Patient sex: M
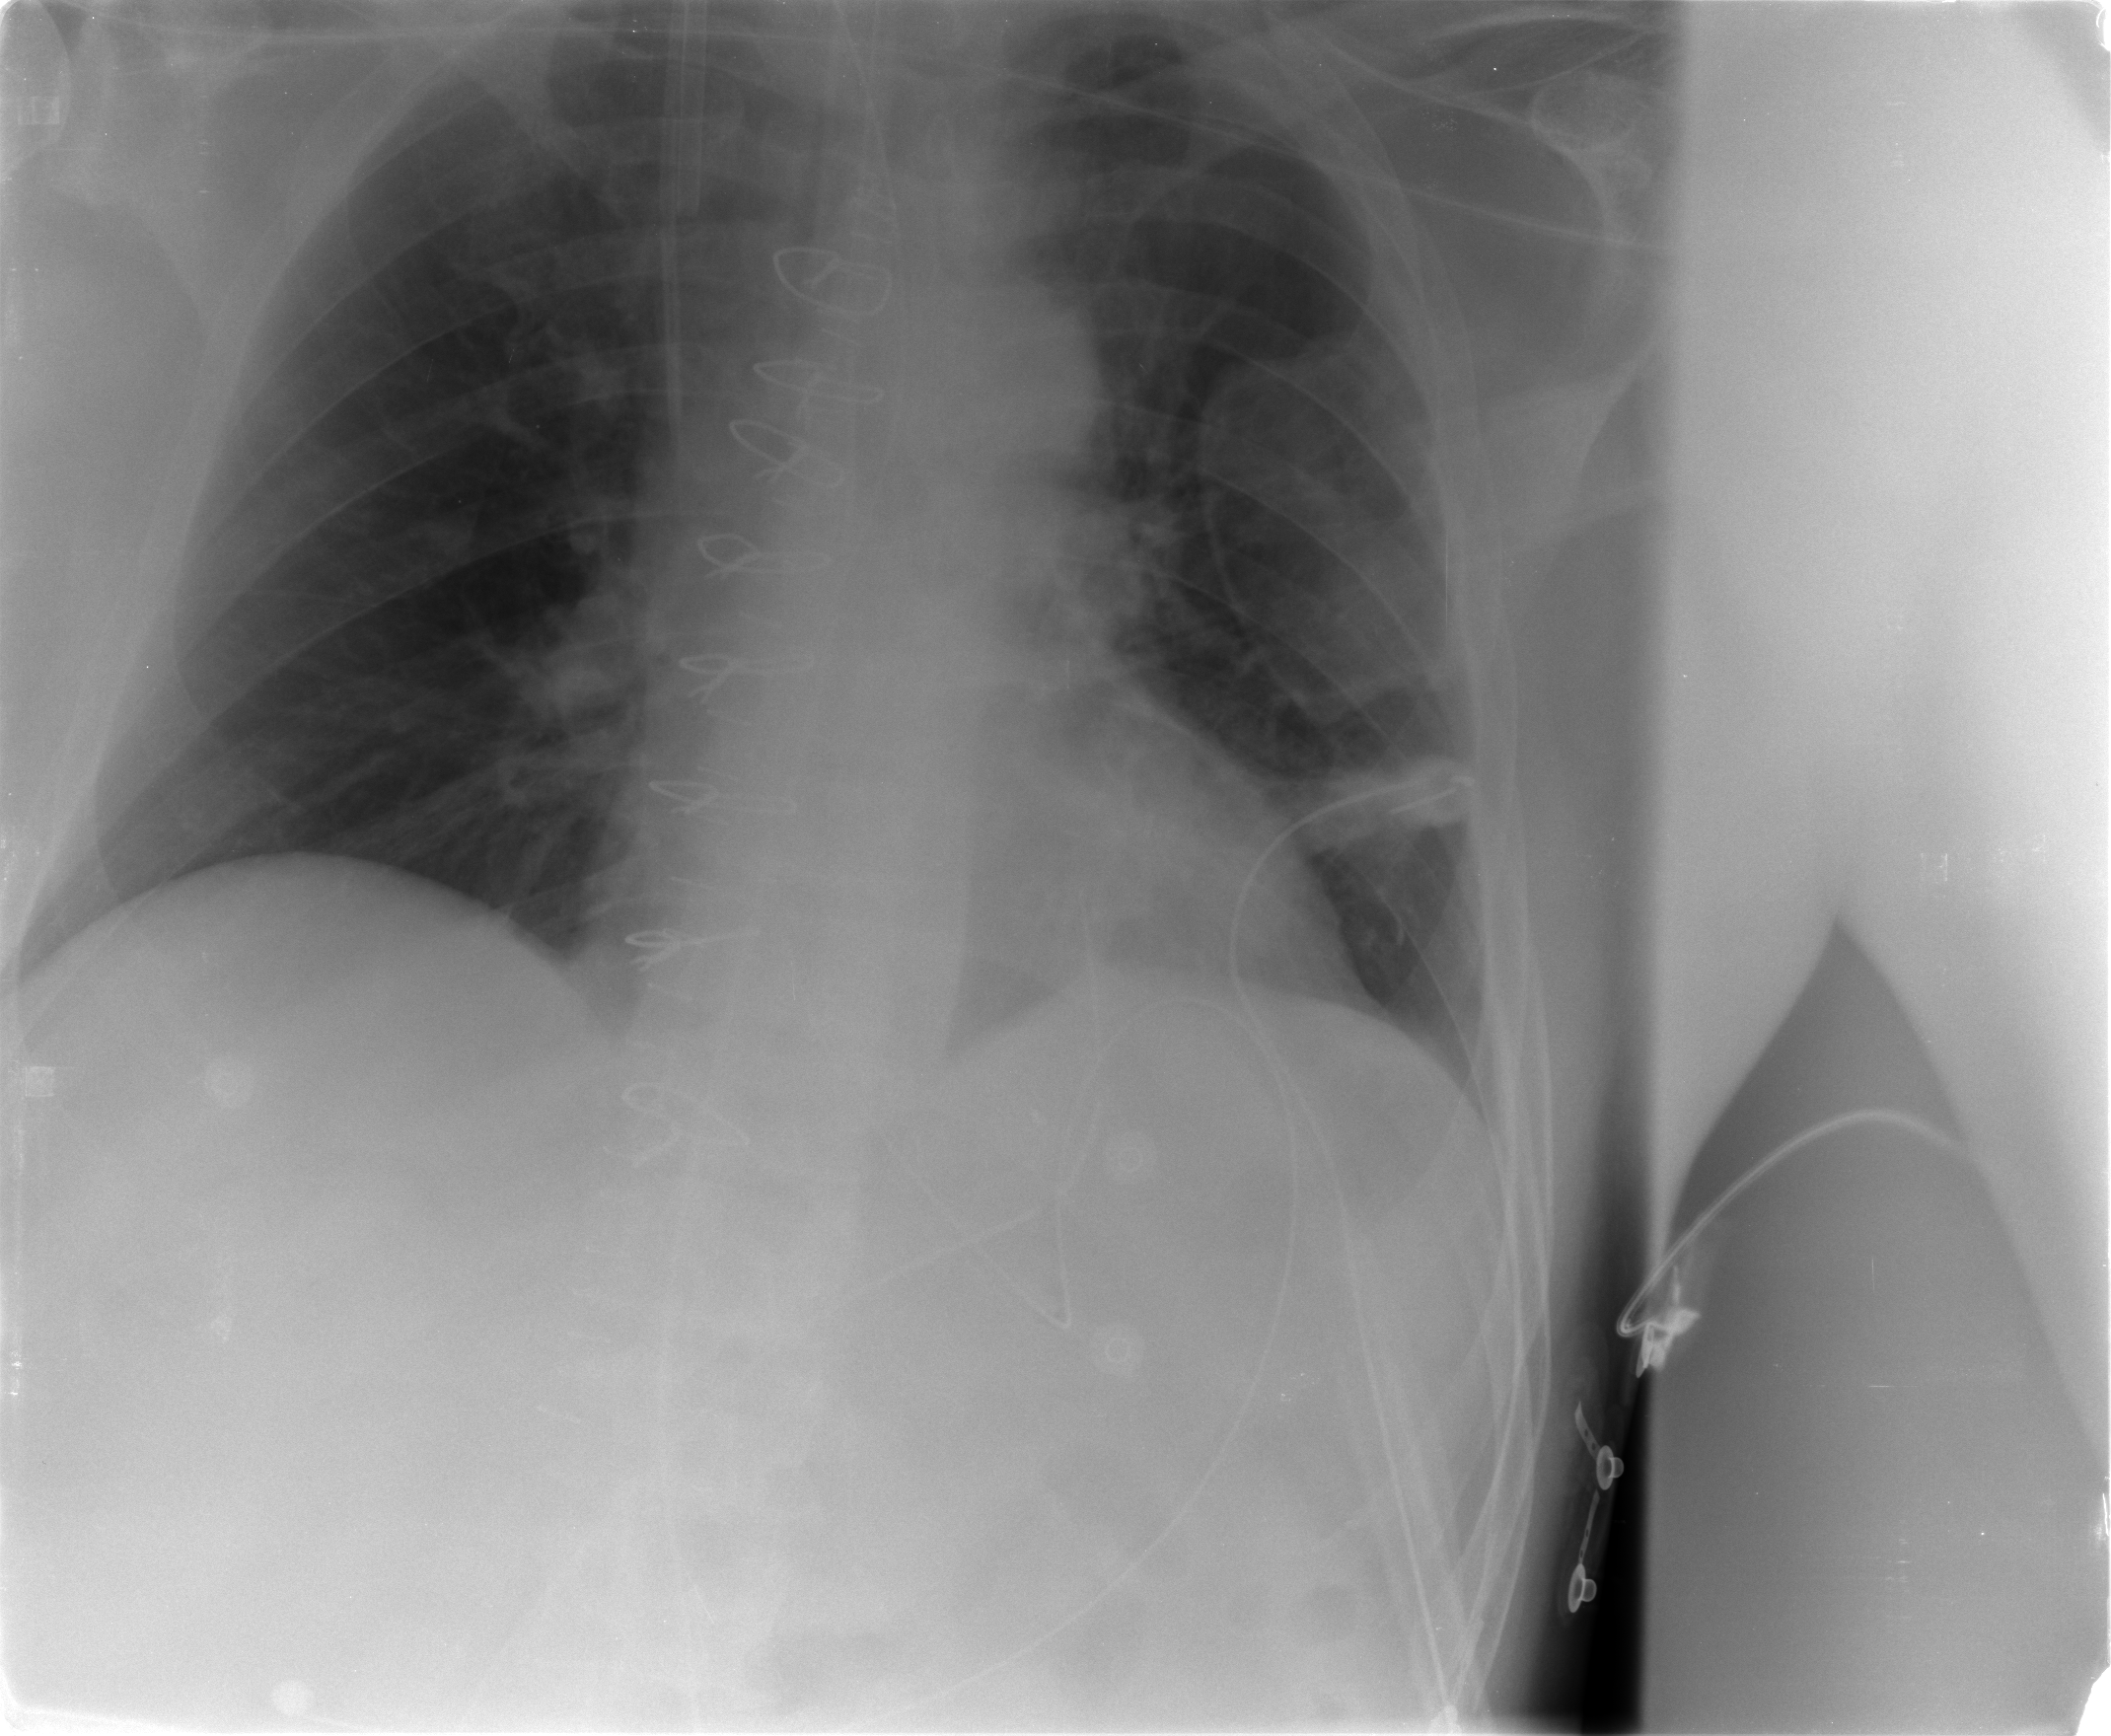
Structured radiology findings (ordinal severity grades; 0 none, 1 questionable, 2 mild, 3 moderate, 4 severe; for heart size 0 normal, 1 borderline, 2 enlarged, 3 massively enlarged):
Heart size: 0
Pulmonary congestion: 2
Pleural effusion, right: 0
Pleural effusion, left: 0
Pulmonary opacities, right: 0
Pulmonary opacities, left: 0
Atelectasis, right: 0
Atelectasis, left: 2